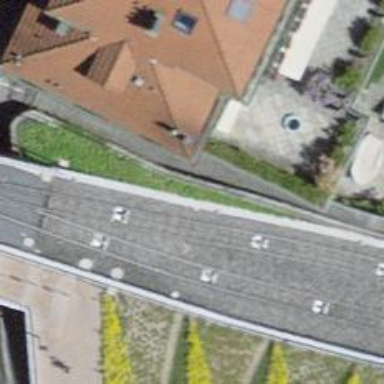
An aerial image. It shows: Funicular railway.